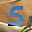
Label: 5